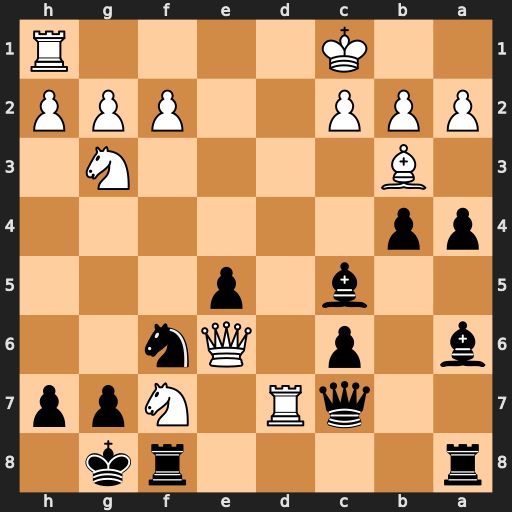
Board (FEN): r4rk1/2qR1Npp/b1p1Qn2/2b1p3/pp6/1B4N1/PPP2PPP/2K4R
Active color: b
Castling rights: -
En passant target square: -
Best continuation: Qxd7 Nxe5+ Qxe6 Bxe6+ Kh8